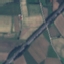
Land use / land cover class: Highway